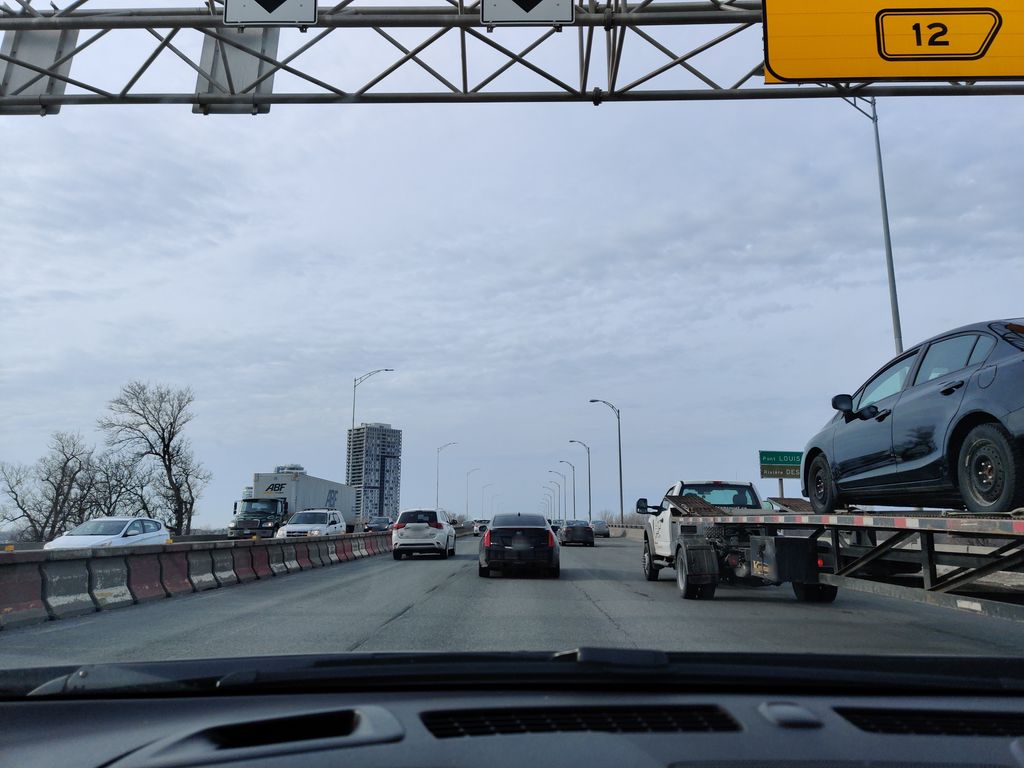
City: montreal